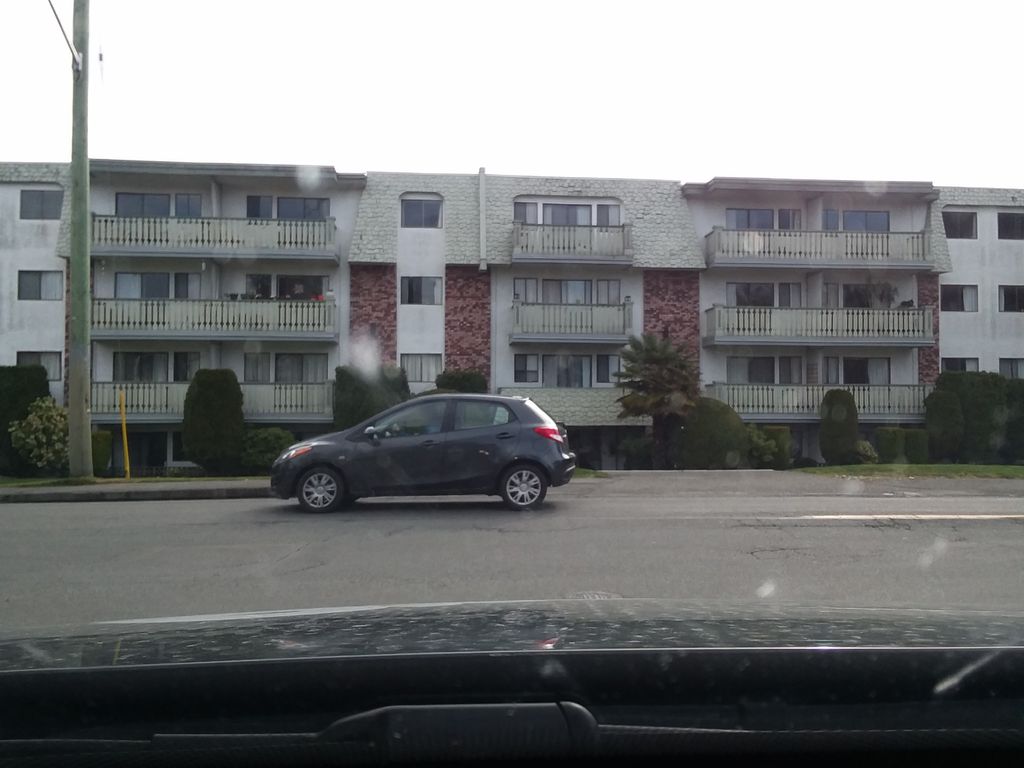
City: victoria